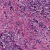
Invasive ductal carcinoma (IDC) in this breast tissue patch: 1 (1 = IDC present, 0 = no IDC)